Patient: sex M, age 17
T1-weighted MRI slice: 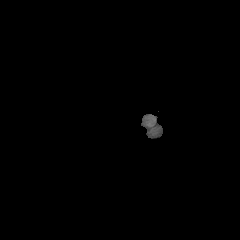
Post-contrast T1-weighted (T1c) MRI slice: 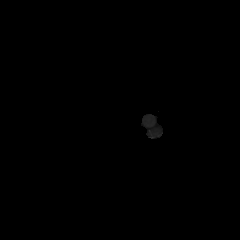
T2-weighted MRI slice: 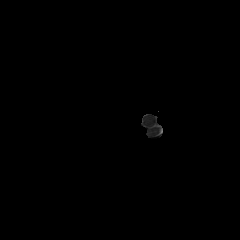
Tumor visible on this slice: no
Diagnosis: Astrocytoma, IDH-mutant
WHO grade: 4